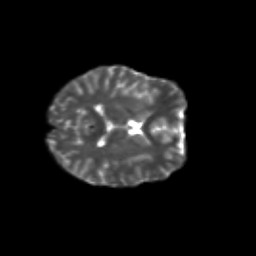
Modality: T2w
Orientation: axial
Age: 13
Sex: female
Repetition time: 9.4 s
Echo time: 0.089 s